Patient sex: M
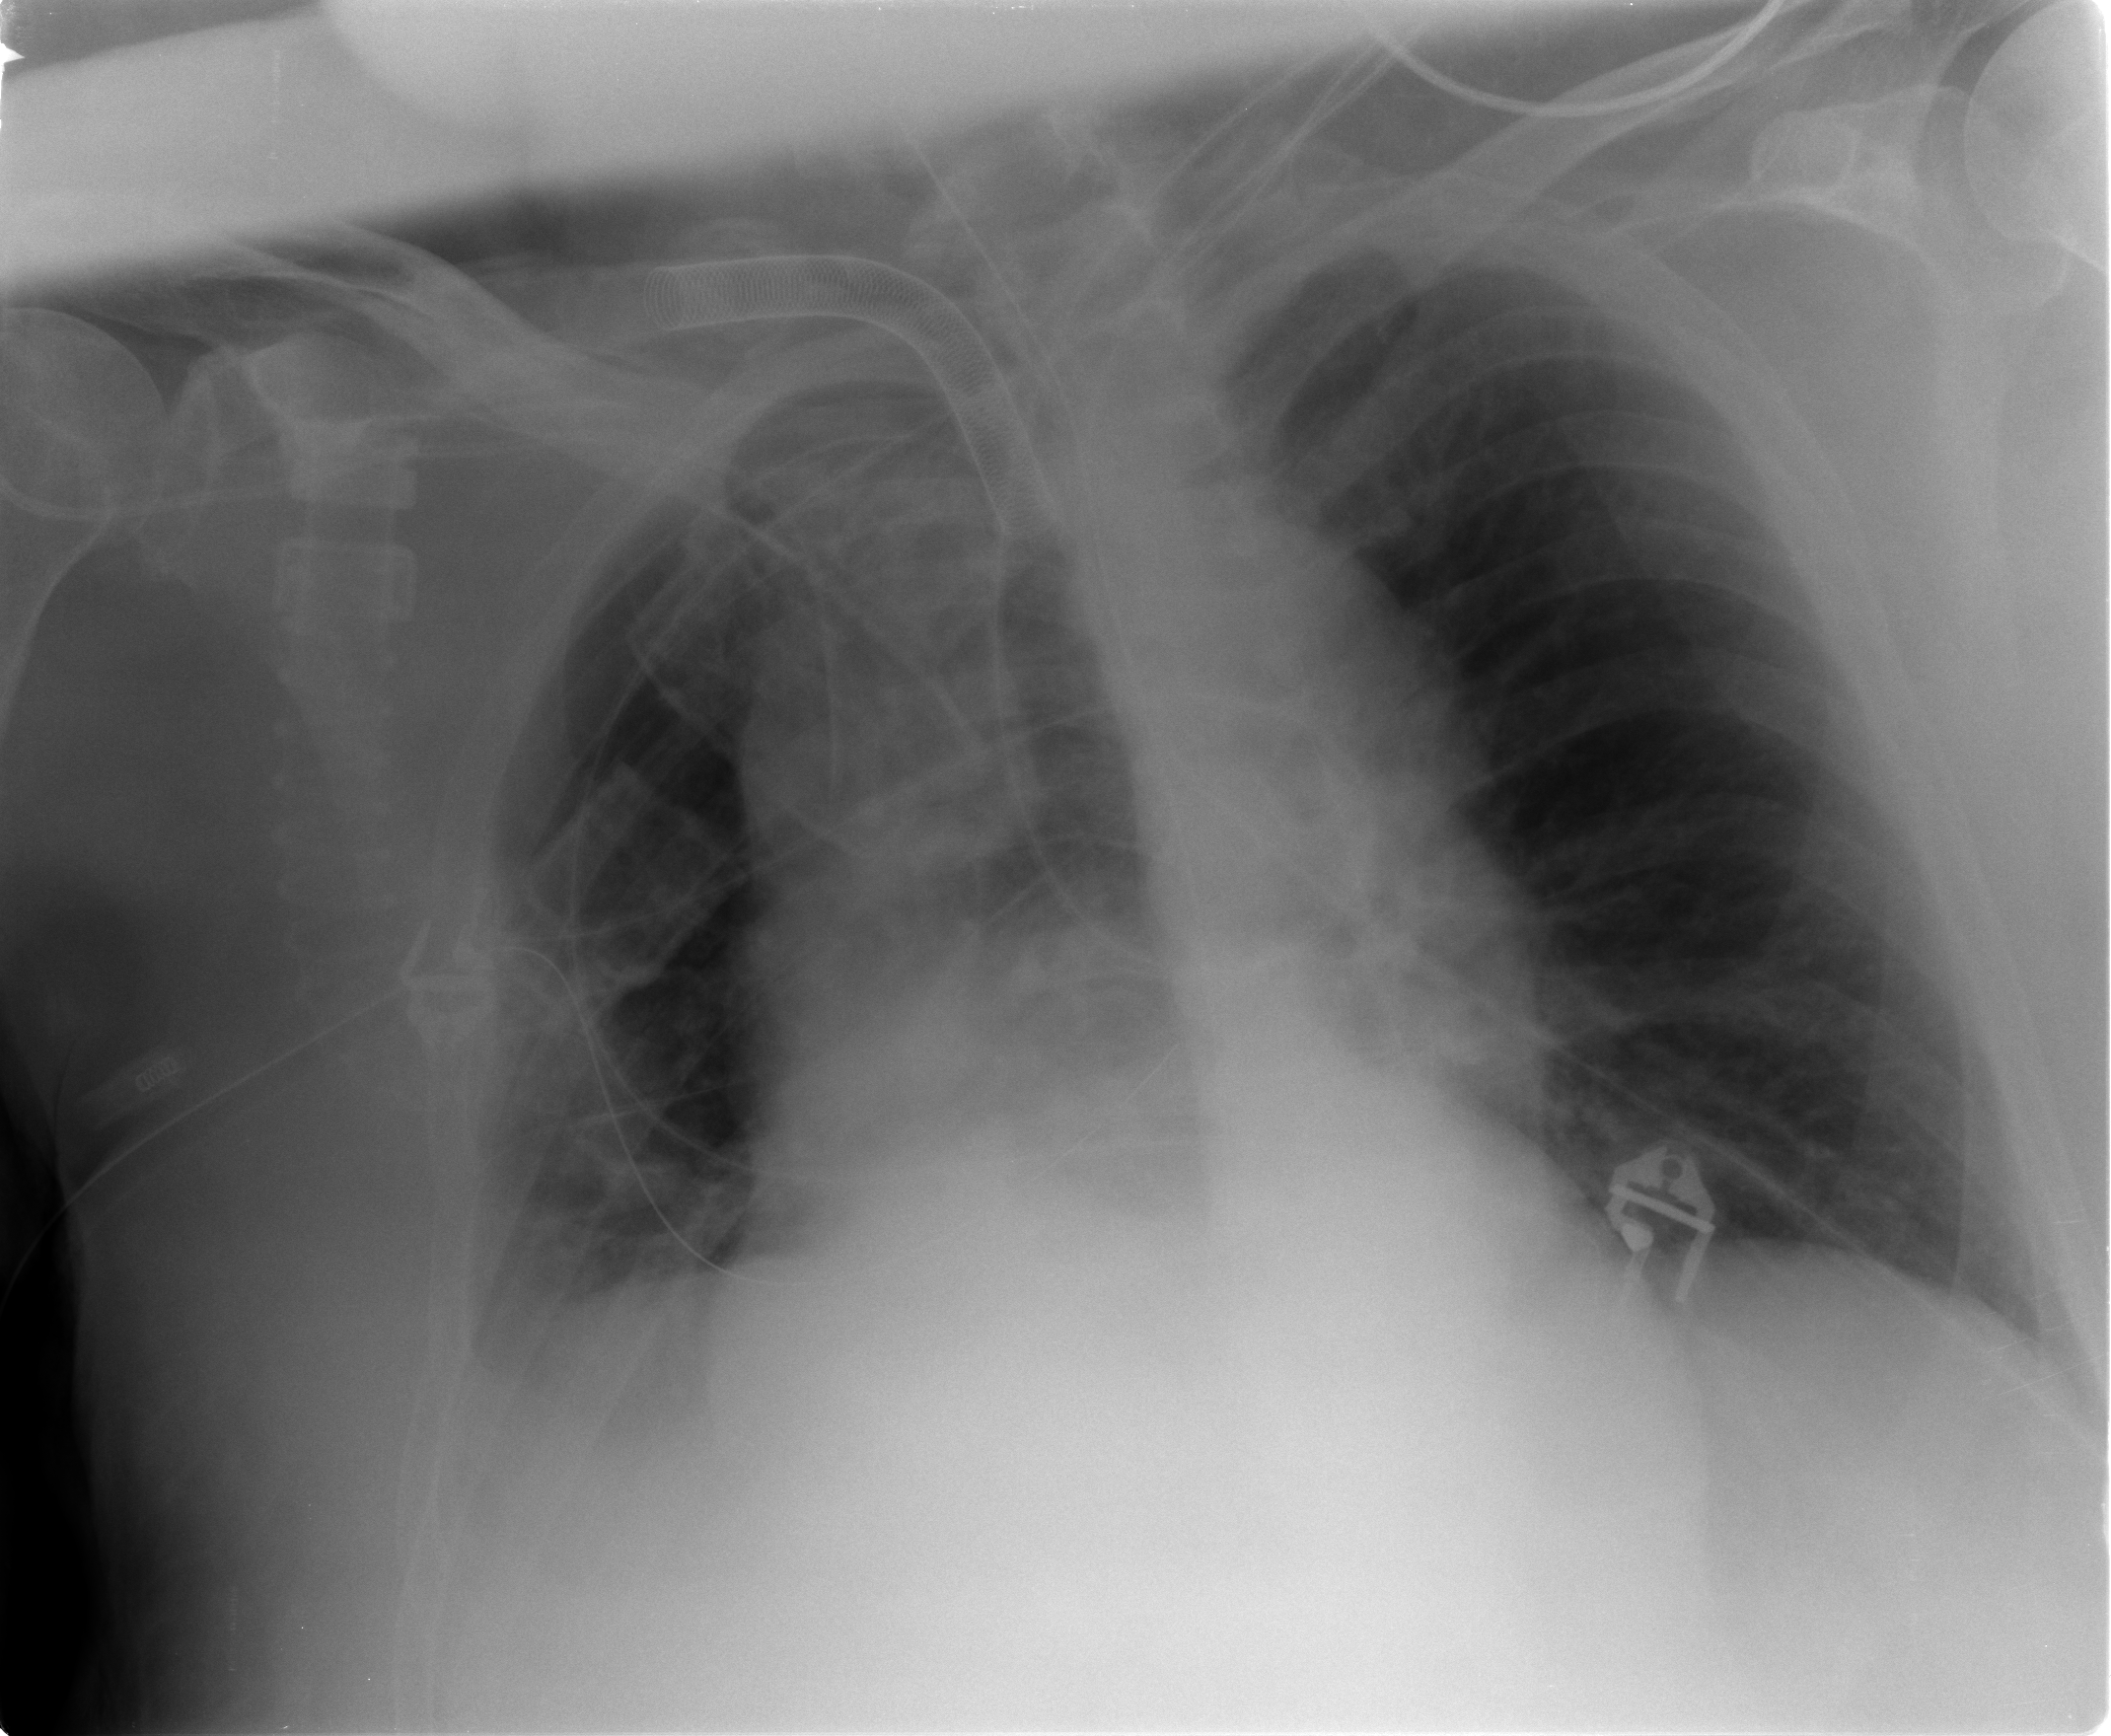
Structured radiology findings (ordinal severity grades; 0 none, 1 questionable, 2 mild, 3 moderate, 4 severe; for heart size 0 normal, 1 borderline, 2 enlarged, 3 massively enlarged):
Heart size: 2
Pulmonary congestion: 1
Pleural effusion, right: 2
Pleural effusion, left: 0
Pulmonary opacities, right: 1
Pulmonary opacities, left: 0
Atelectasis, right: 0
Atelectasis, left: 0